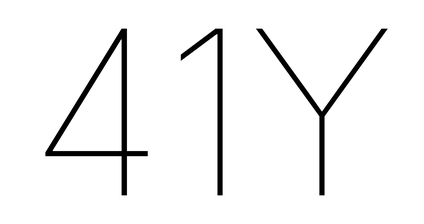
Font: Inter_Thin